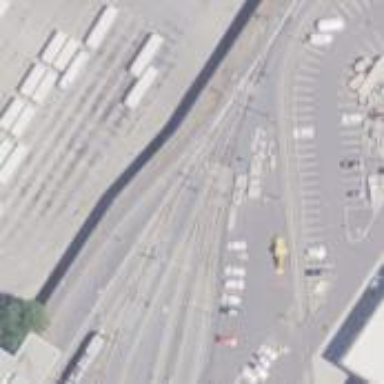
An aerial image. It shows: Light rail service yard with electrified contact lines.